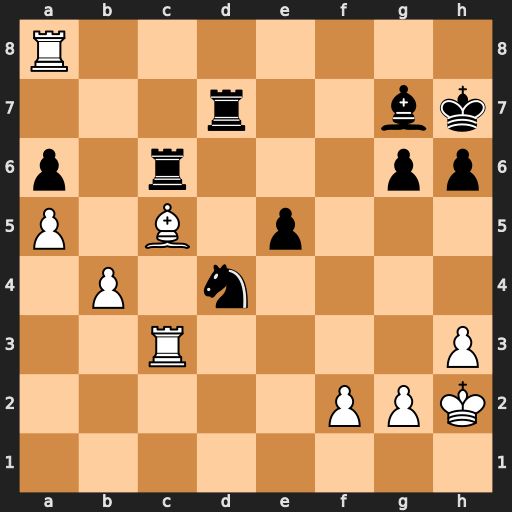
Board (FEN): R7/3r2bk/p1r3pp/P1B1p3/1P1n4/2R4P/5PPK/8
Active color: w
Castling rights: -
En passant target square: -
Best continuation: Bxd4 exd4 Rxc6 d3 Rc1